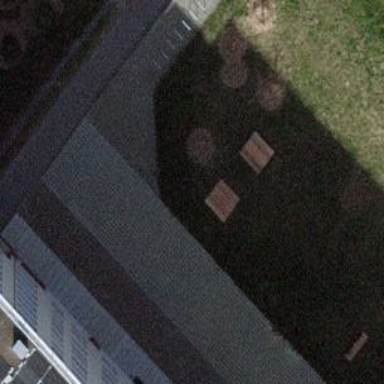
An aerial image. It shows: Picnic table located in leisure land area.